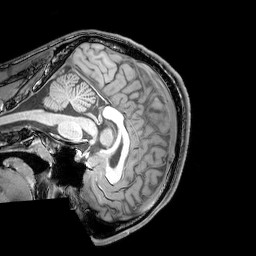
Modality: T1w
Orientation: sagittal
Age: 25
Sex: male
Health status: healthy
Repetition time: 0.081 s
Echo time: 0.037 s